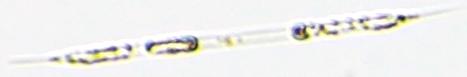
Label: Rhizosolenia